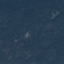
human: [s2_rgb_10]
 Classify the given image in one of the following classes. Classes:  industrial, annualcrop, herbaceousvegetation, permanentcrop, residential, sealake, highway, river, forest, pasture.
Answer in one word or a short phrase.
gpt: Forest